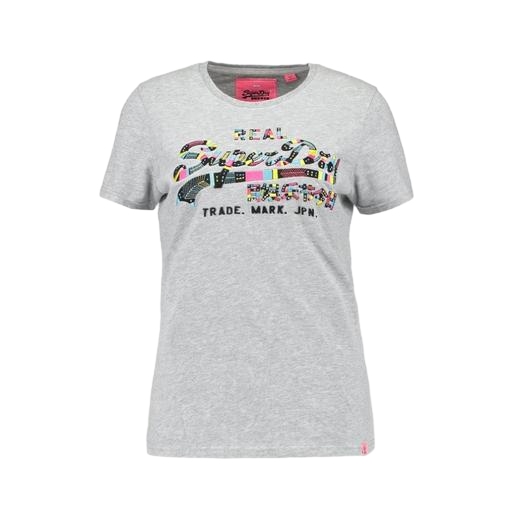
gray shirt different graphic, multicolor t-shirt large logo, multicolor 1960s slim tee heather grey, white background